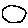
Label: circle